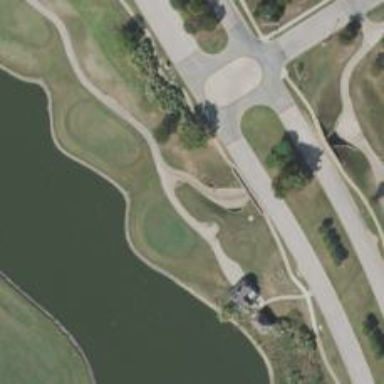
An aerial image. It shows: Path used for both walking and golf.